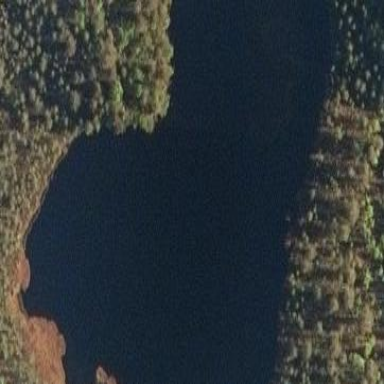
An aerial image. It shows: Serene lake surrounded by nature.